Question: I'm a developer familiar with Ada, C, Obj.C (iOS), and C#. I would like to create an application to show some data about a robot I'm building. However I have never done graphics with either Mac libraries or OpenGL before.
What I'm trying to achieve is shown in the image below. I have tested Processing to create some stuff. But it's too complicated and Processing is far from powerful for this kind of application. It can't even rotate a line around its center without writing some nasty code.
:
Graphing capabilities (e.g. voltage drawn in respect to time), Google maps API, gradients, 2D animations, masks.
:
1. What should I learn? Is this possible to implement using only the Mac libraries/frameworks or should I use OpenGL?
2. Is it best to do it using Obj c? Or is java worth the learning? How good is Java with graphics like this? This thing is that if I program this using Obj C then its not cross platform.
3. Any other tips you can give?
Later on, I'd like to add a google maps to show the position of the plane. All data is transmitted through Wifi. 10Hz.

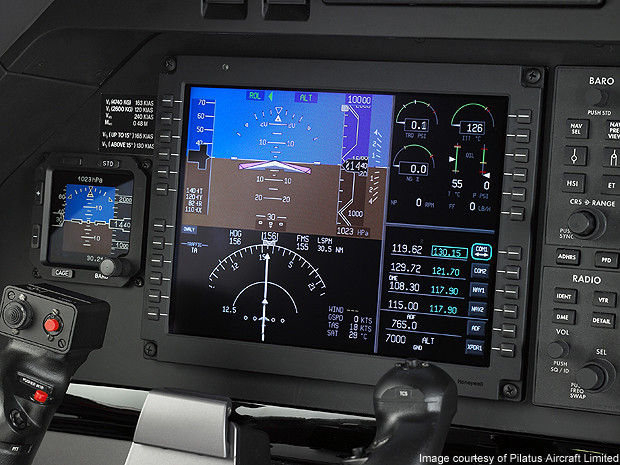
Answer: Here is a thread of someone doing this with opengl and js: <URL>
1. Yes you can do this in opengl, but you may consider Cairo which is 2d rendering and may be simpler. It certainly depends on if you need 3d rendering or not. In case of 3d rendering OpenGL may be a better bet, then trying to fit it into the Cairo system.
2. If you want it to be cross platform, I'd personally do it in Java or Python, but there are opengl and cairo bindings for most languages. If java I recommend trying LWJGL.
3. You'll also need to consider what UI framework to use, since you may need buttons and all that jazz. I personally like Qt, but WPF is also quite good.
See here for Cairo Docs: <URL>
In addition this question came up here and there are more suggestions in the comment threads: <URL>
I'm not sure how great animation with cairo is, but here is a tutorial demonstrating that: <URL>